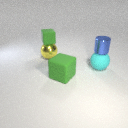
large cyan rubber sphere to the right of large yellow metal sphere